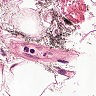
Metastatic tissue present: no